Question: Find the minimum number of moves required to get from the Tower of Hanoi state described in the figure to the completed state
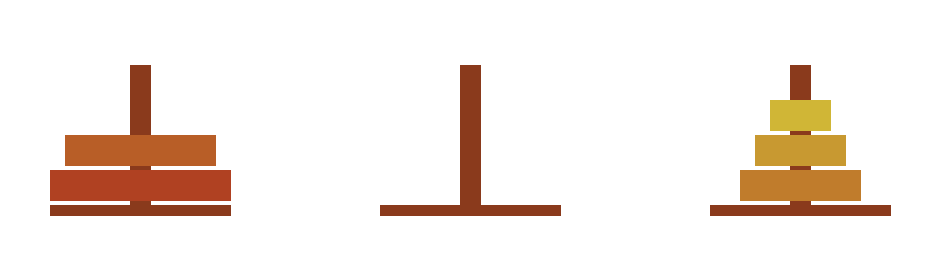
Answer: 24